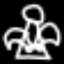
Label: angel